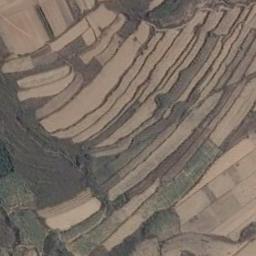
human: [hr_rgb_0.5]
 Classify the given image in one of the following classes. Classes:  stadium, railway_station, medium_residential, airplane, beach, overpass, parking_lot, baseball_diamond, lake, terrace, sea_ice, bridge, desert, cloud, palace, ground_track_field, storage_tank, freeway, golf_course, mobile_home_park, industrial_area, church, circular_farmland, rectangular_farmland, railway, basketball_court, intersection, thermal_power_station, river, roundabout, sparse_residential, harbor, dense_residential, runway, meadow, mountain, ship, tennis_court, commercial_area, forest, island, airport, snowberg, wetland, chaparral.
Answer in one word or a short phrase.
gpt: terrace